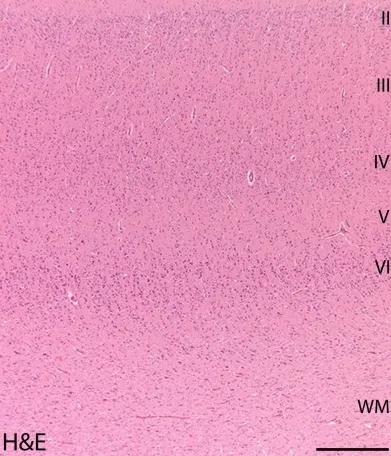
Histopathology of the frontal cortex shows mild malformation of cortical development. (A) H&E staining at low magnification shows a normal six-layered architecture of the cortex. 25x.
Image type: pathology (h&e)